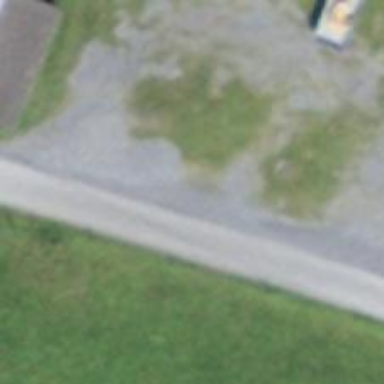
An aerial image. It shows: Bus stop along the road.